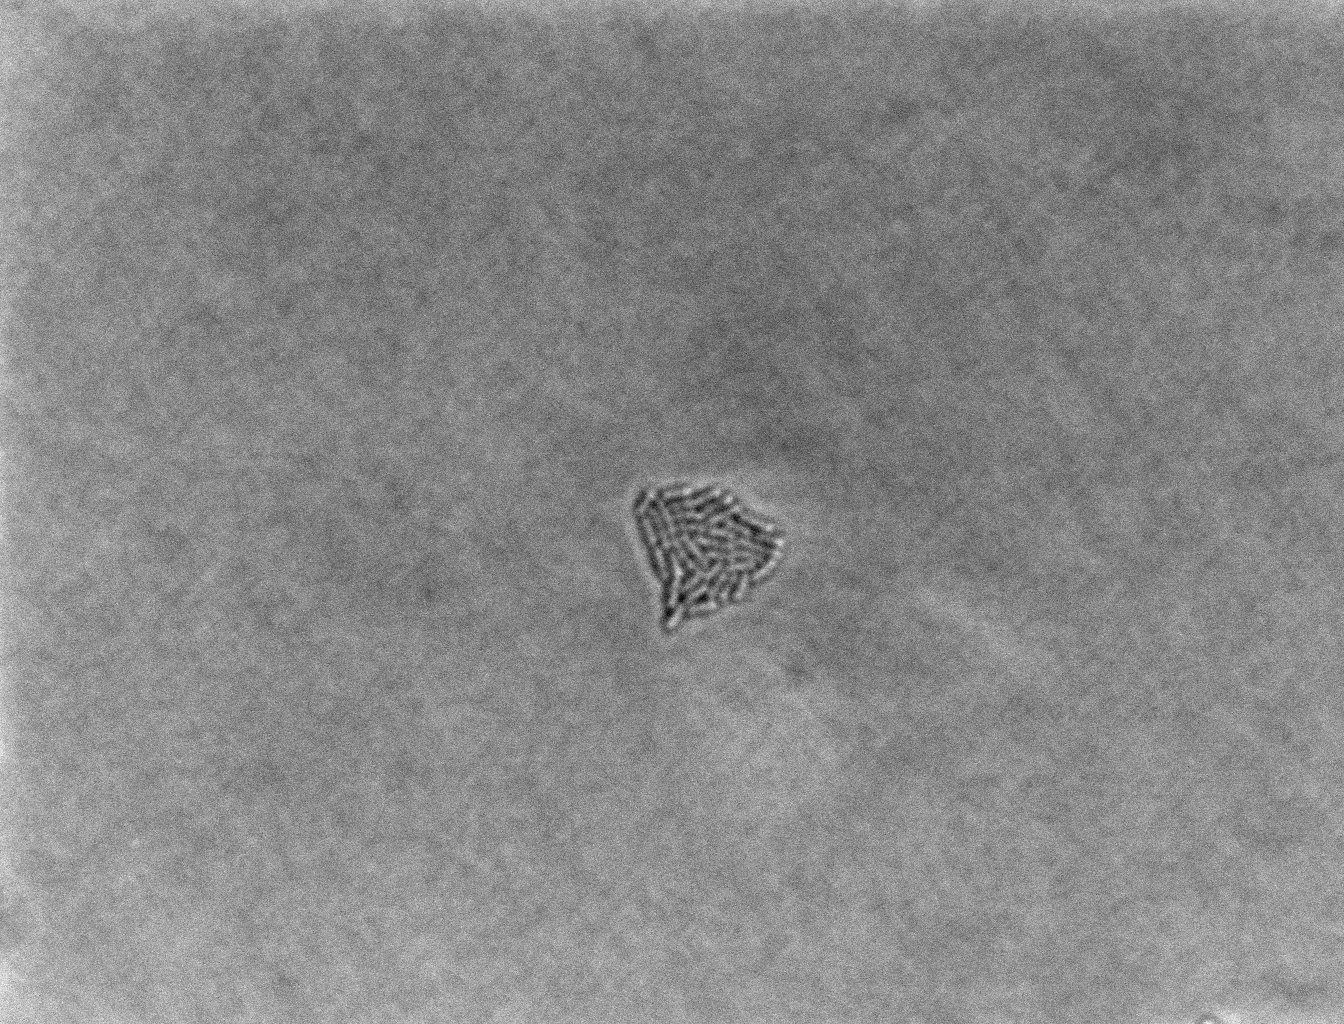
various_fewshot